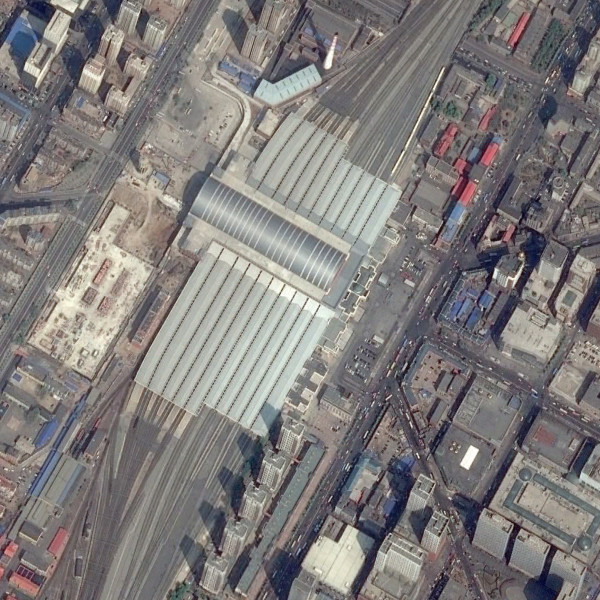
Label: RailwayStation